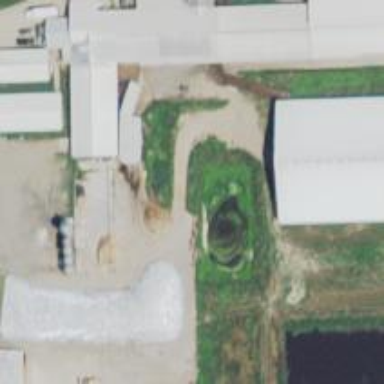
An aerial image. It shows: Silo.